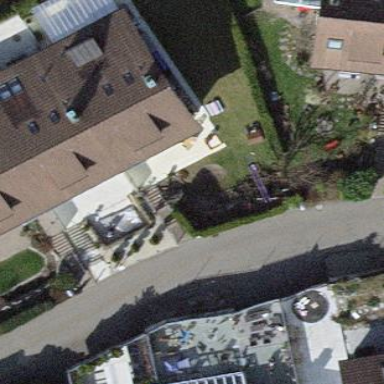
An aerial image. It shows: Terrace building with saltbox roof shape.